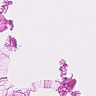
Metastatic tissue present: no